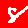
Digit: 8